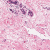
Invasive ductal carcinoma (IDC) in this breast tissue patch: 0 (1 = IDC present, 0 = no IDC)